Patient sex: M
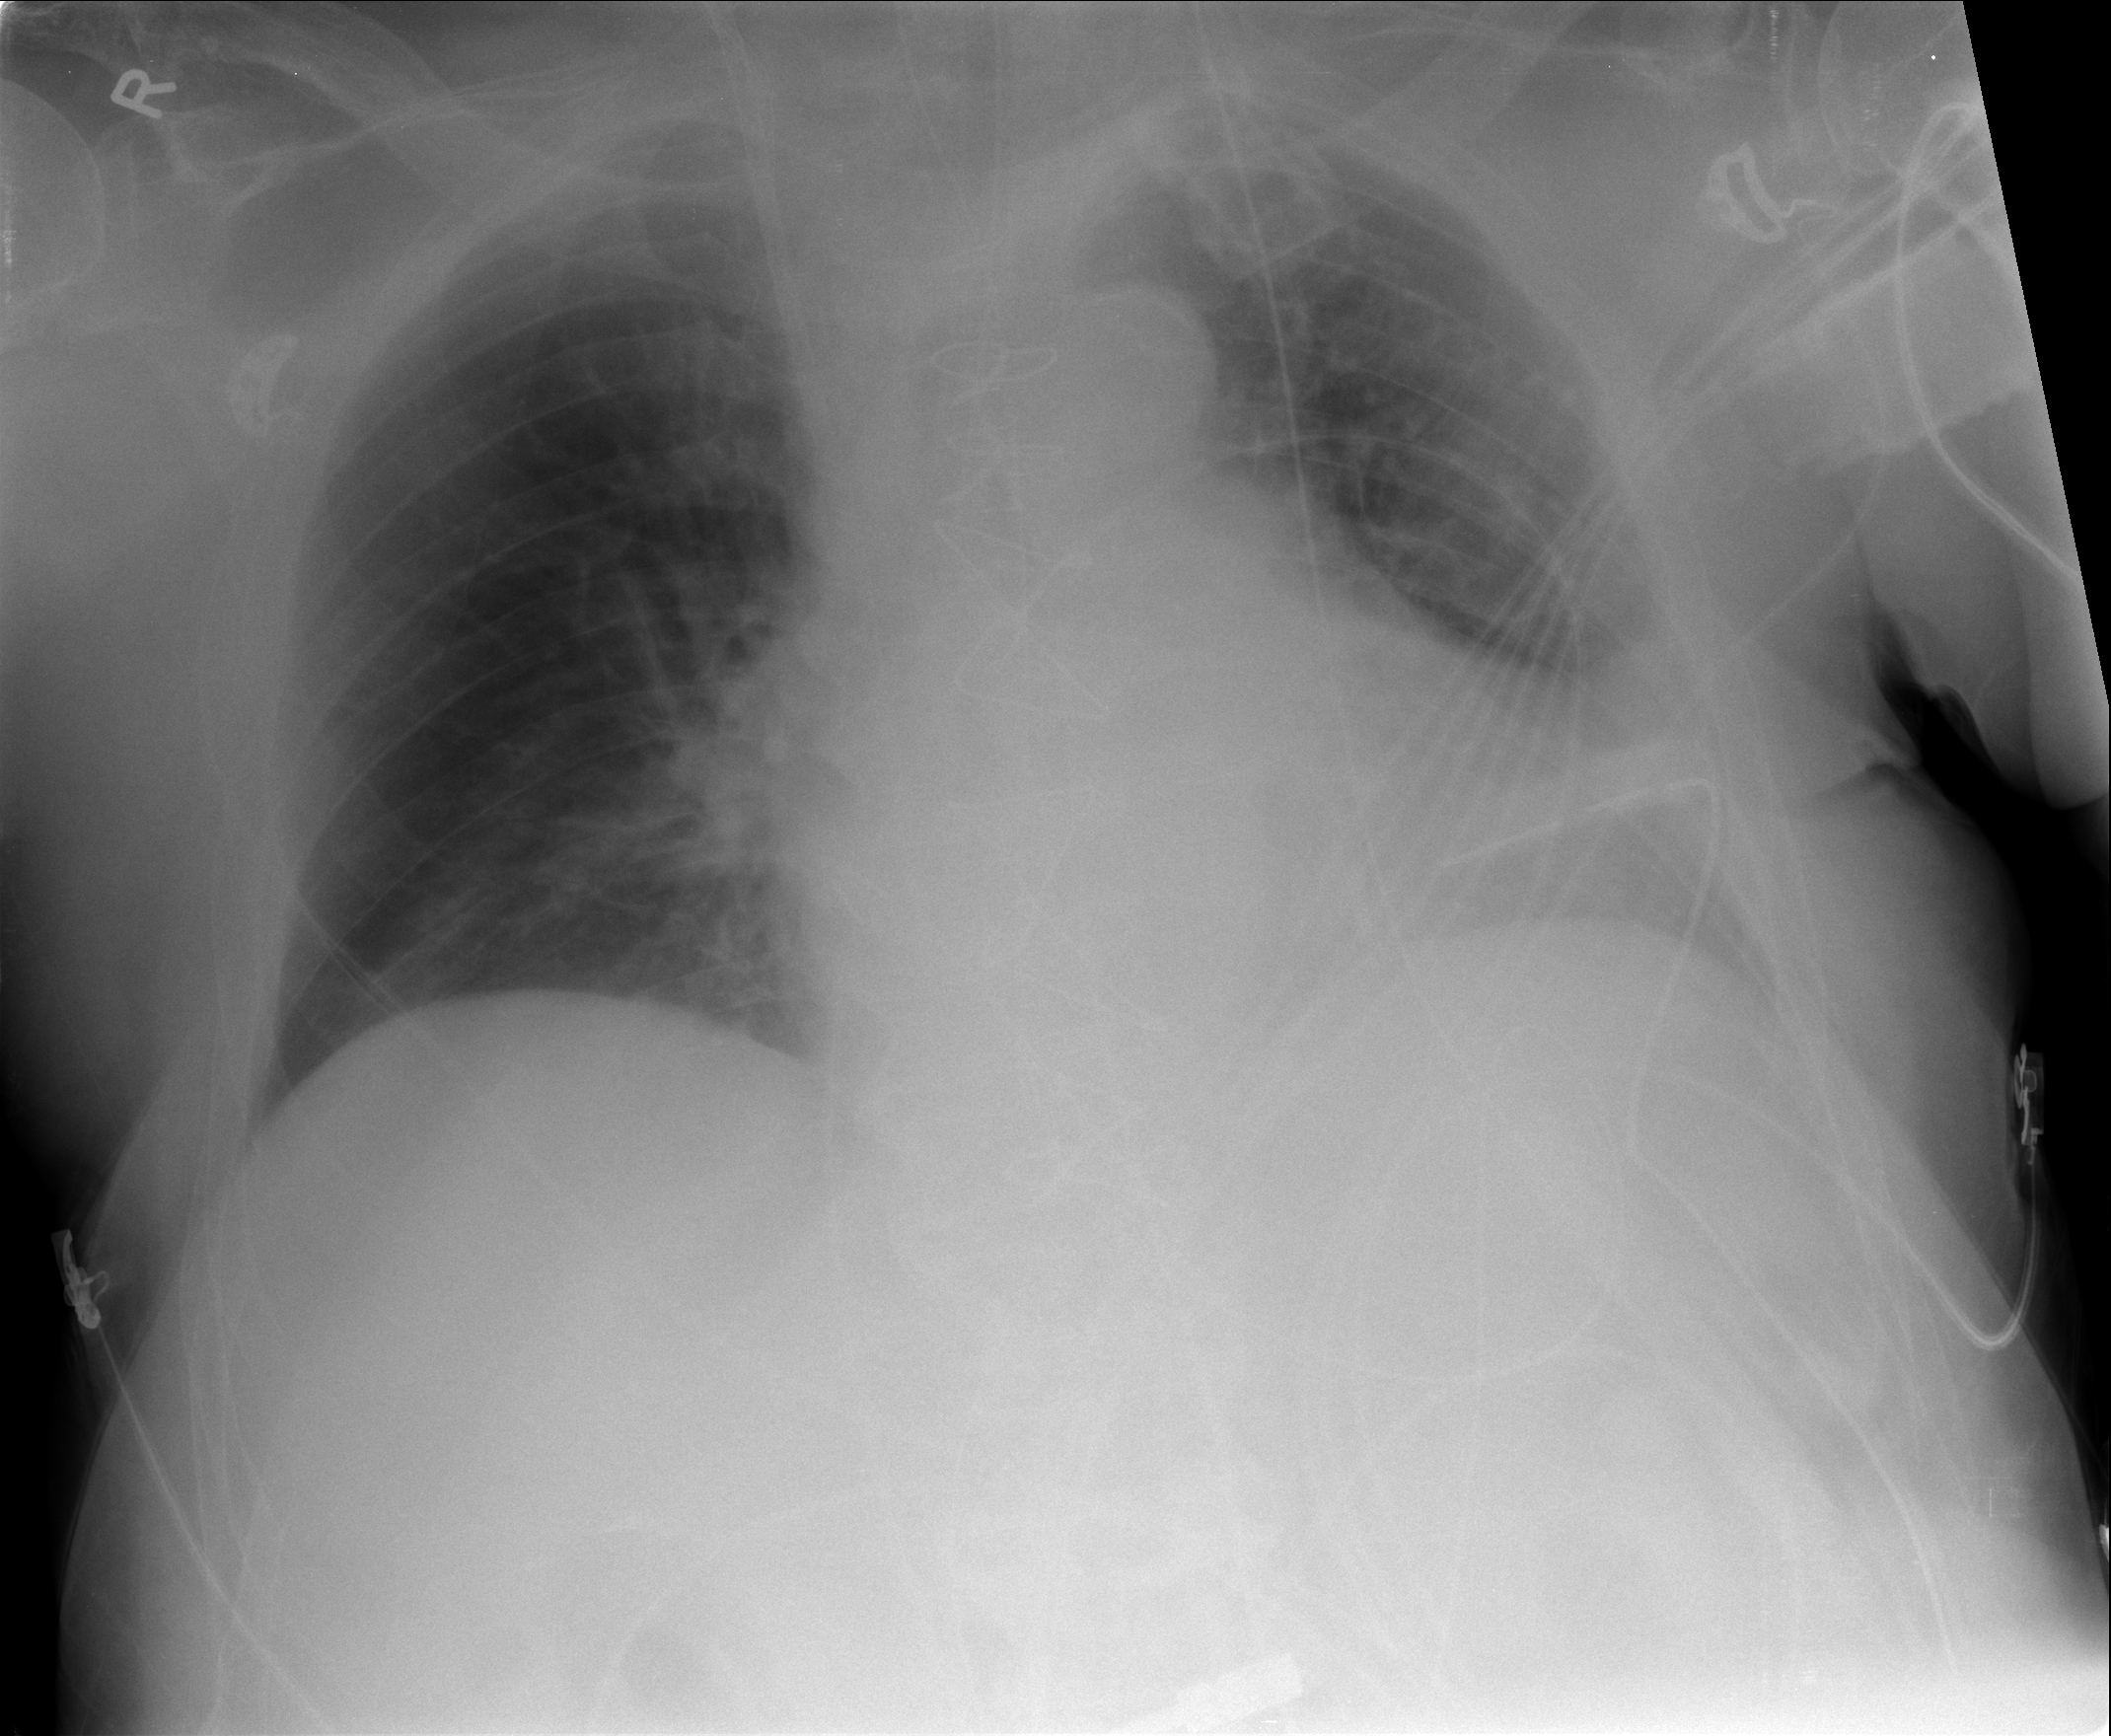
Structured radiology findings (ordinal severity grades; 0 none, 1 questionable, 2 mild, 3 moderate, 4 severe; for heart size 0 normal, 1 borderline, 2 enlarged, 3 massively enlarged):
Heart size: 2
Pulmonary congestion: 0
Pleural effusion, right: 0
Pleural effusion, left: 2
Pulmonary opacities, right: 0
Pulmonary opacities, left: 0
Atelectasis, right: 0
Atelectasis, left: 2